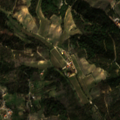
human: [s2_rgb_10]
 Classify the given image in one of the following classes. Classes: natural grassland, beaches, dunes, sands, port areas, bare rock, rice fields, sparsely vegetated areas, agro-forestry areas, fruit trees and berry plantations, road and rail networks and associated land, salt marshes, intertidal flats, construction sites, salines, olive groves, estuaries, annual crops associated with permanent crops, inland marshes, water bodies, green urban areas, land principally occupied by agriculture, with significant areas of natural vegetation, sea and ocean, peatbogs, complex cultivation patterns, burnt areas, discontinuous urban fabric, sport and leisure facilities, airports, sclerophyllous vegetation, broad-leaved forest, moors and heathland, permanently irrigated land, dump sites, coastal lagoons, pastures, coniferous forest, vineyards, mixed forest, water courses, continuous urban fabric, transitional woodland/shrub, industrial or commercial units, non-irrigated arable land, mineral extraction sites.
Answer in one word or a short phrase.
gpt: permanently irrigated land, vineyards, land principally occupied by agriculture, with significant areas of natural vegetation, coniferous forest, mixed forest